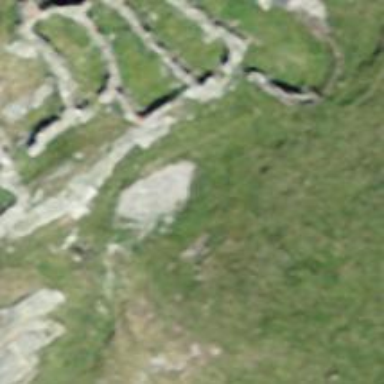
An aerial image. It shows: Dry stone wall barrier.